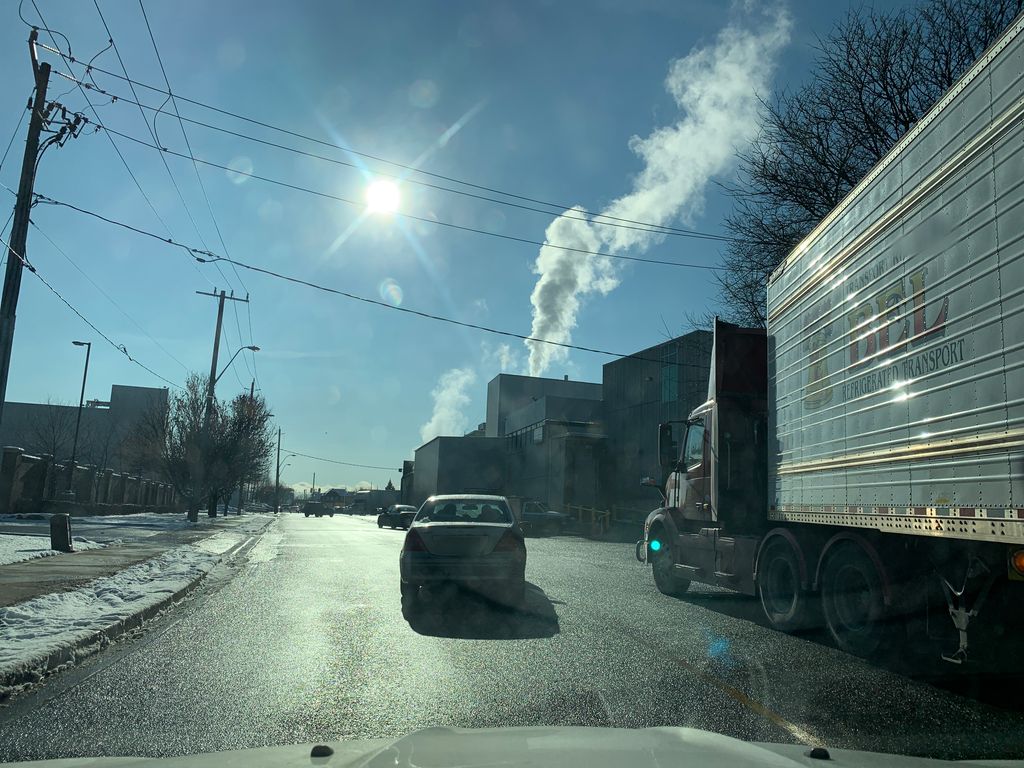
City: toronto